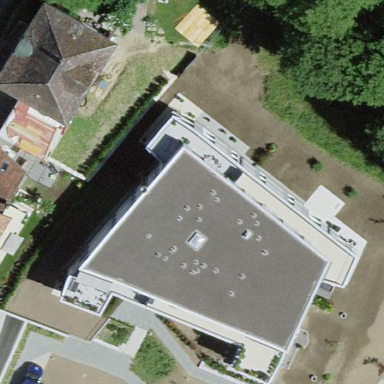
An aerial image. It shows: Residential building.